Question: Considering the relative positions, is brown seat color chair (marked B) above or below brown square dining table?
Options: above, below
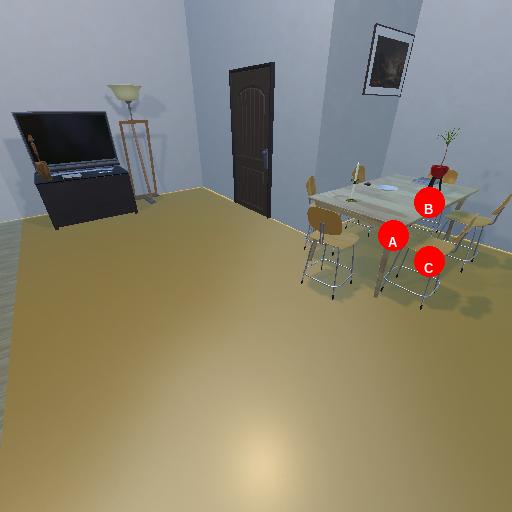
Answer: above